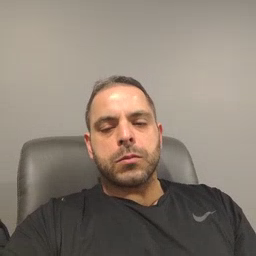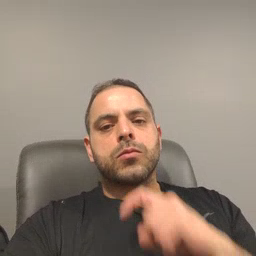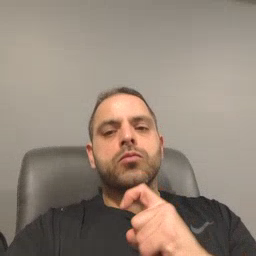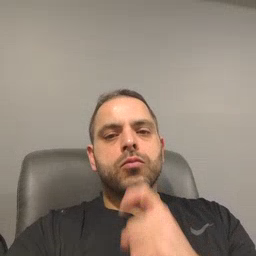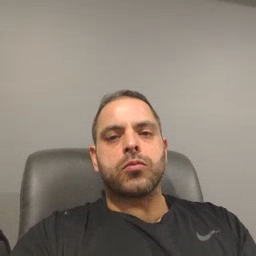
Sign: garbage